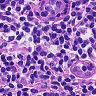
Metastatic tissue present: no